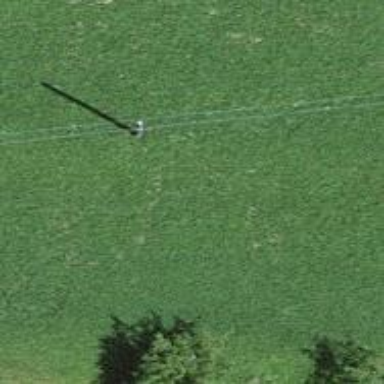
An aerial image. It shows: Power pole.